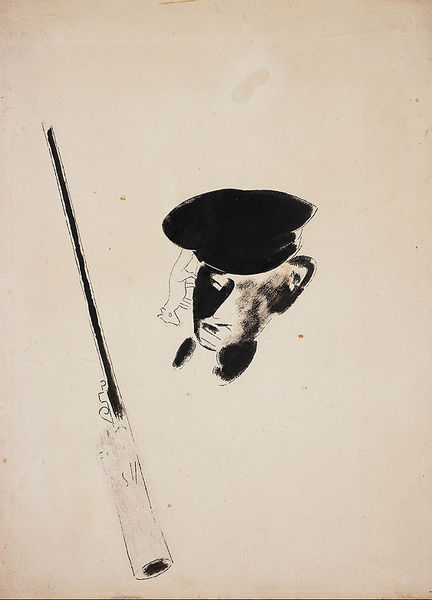
Titel: The Village Huntsman, The Village Huntsman
Künstler: Marc Chagall
Standort: Amherst (Massachusetts, USA)
Institution: Mead Art Museum, Amherst College
Schlagwörter: hat, soldier, white, black, collar, dark, empty, face, nose, pink, hand, man, background, ear, head, eyes, drawing, paper, black and white, shadow, chin, mouth, dog, line, monochrome, sketch, abstract, person, human, neck, cat, ink, butt, animal, eye, cow, horse, lips, long, rough, shading, guard, tan, fox, moustache, dirty, weapon, gun, rifle, shoot, negative space, shite, guy, das soll kunst sein?, nicht im ernst?!, was kostet das?, ist das kunst oder kann das weg?, 2, beret, stain, blank space, no hand, 1, trigger, toy, music instrument, 5437, 542145, rifle butt